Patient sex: M
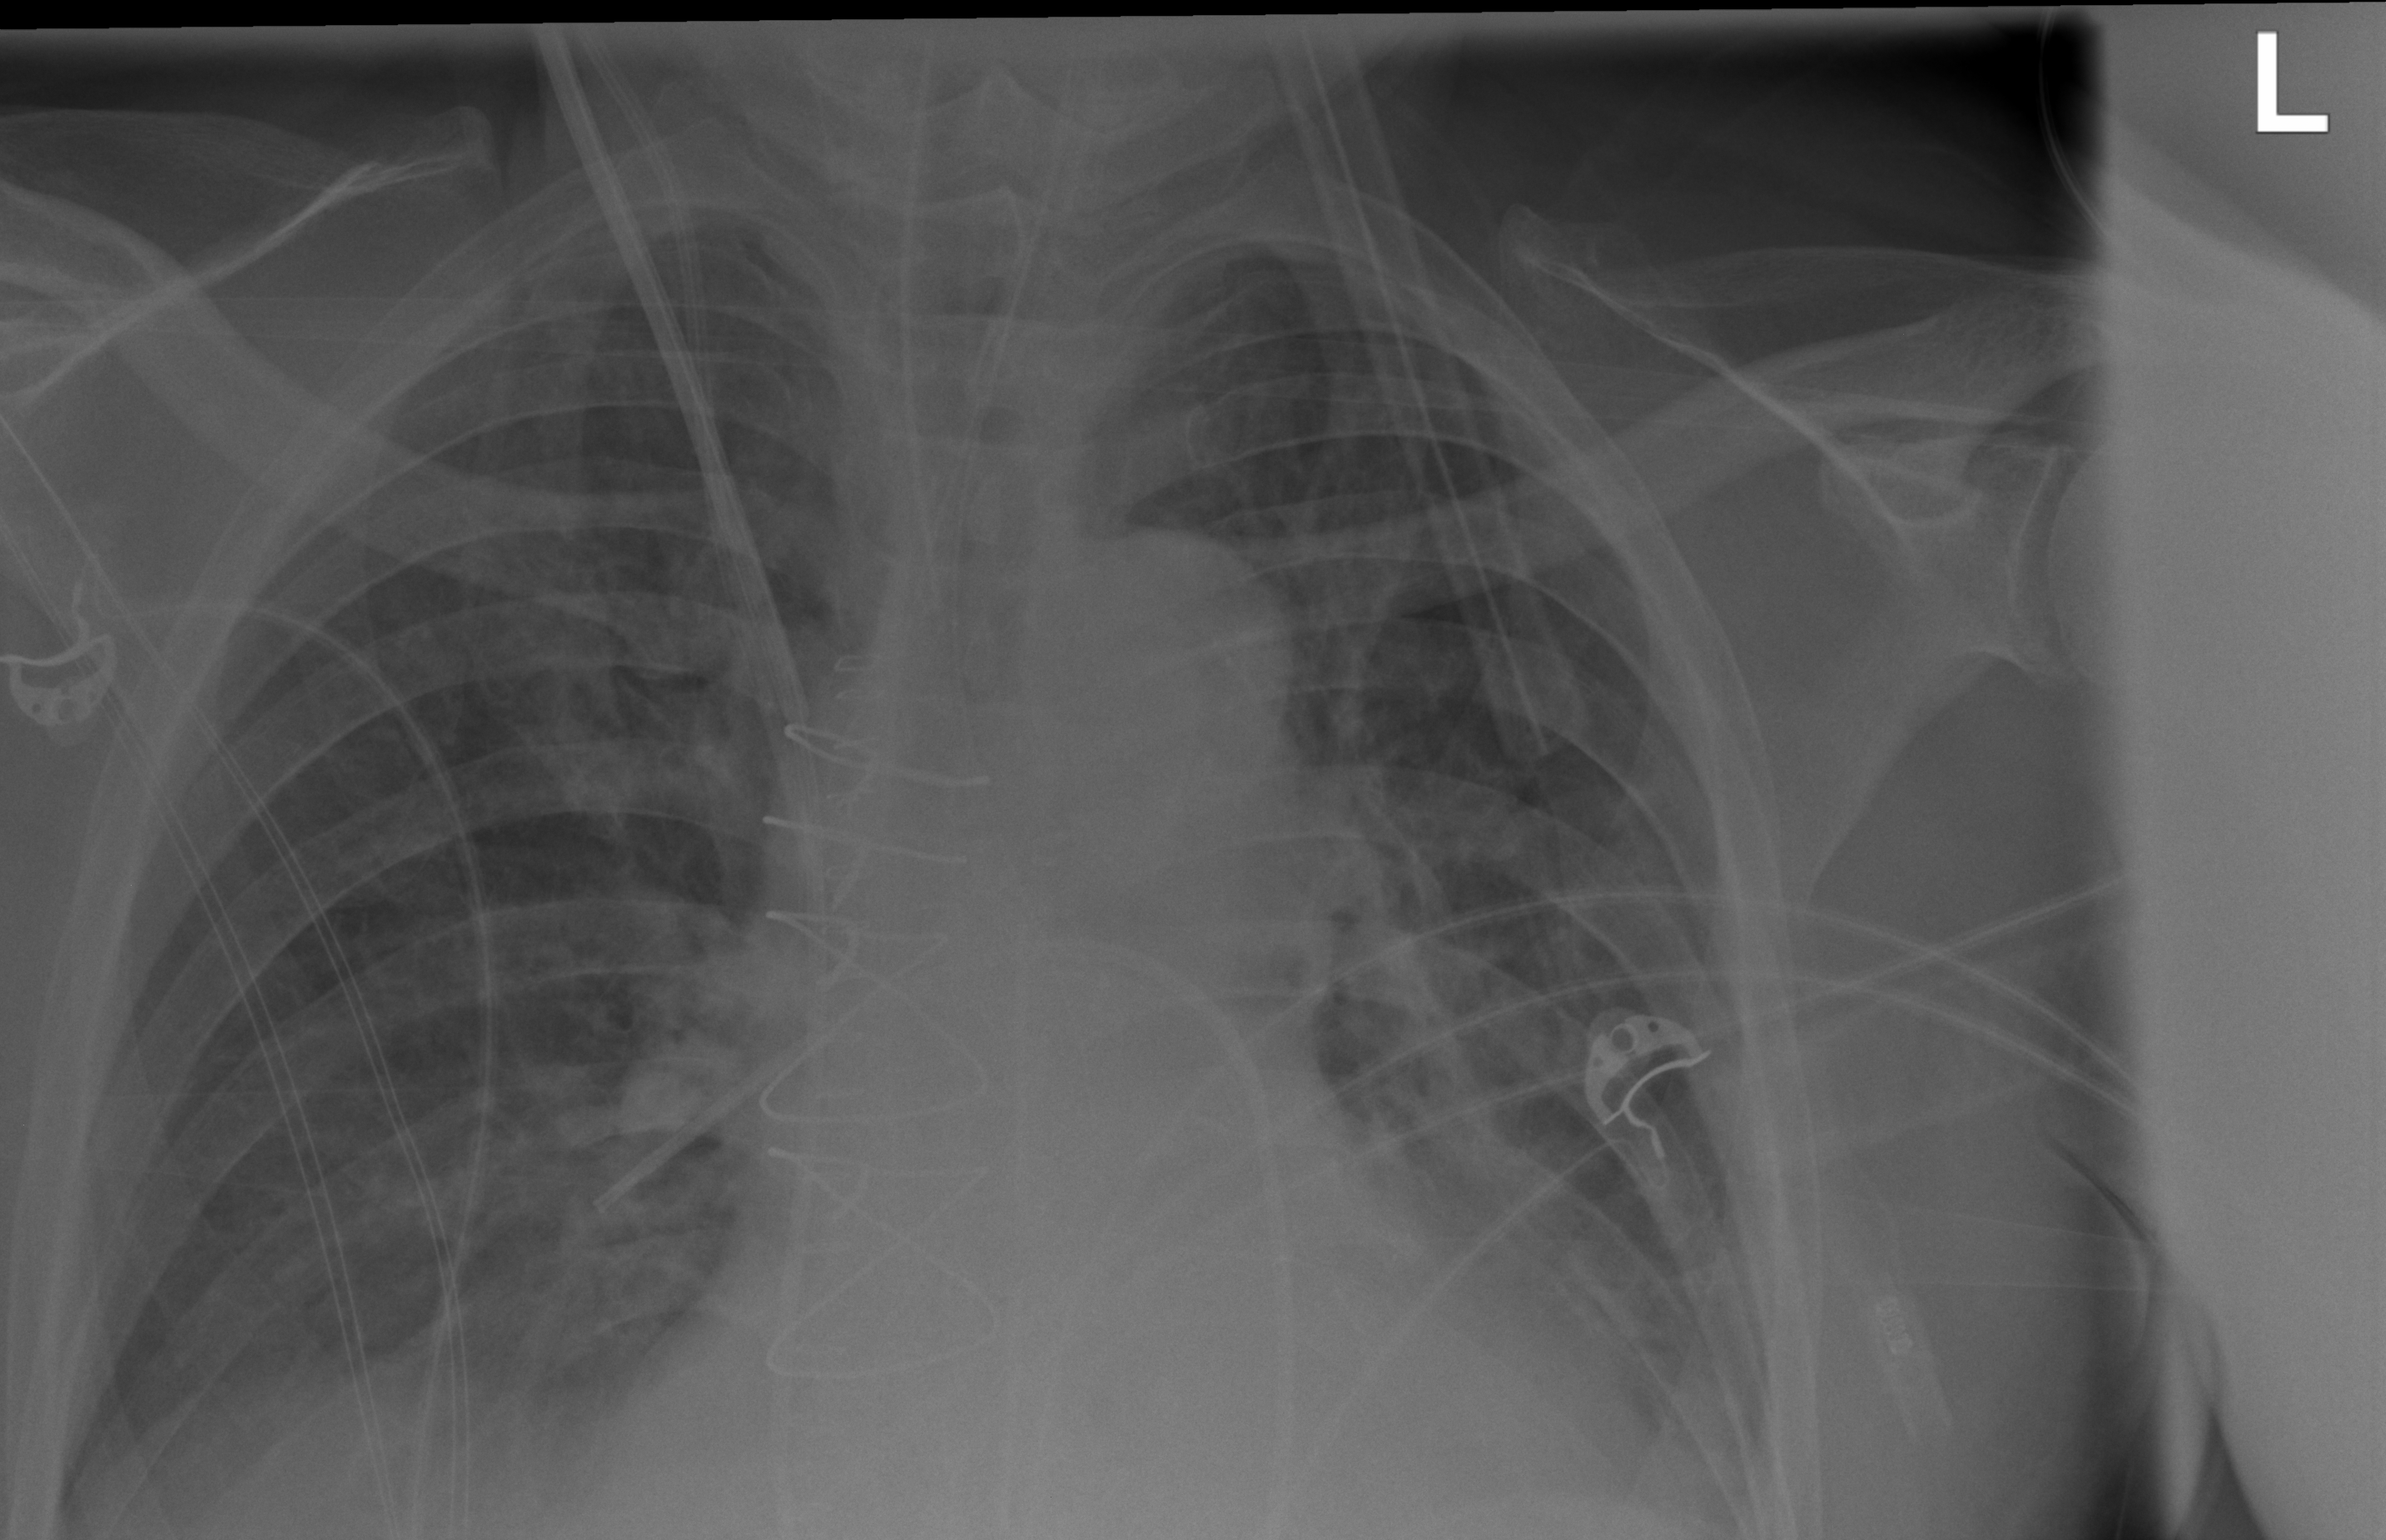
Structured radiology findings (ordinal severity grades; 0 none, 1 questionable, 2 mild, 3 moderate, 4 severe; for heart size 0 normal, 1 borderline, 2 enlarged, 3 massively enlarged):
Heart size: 2
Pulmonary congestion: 0
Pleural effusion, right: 2
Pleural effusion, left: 2
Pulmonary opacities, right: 2
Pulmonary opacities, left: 2
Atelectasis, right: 2
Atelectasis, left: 2